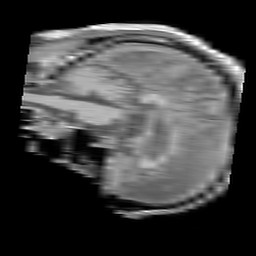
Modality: T1w
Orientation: sagittal
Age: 63
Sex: male
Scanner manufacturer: philips
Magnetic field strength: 3 T
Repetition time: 0.2705 s
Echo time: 0.002302 s